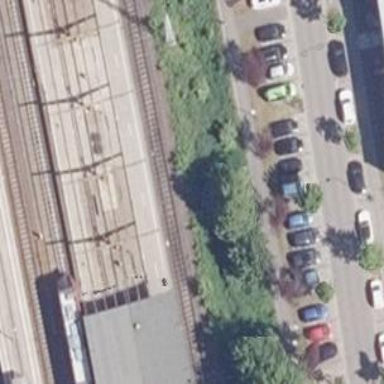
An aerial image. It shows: Stop position for public transport on the railway.